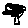
Label: tree